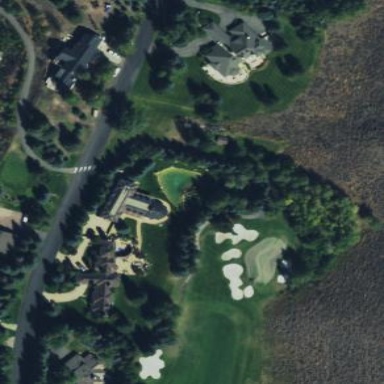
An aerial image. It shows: Rough grassy area used for golf.